Frequency: 65000
Velocity: 0,2015
Power: 13,7
Pulse duration: 0,0000001
Pass count: 1
Magnification: 10
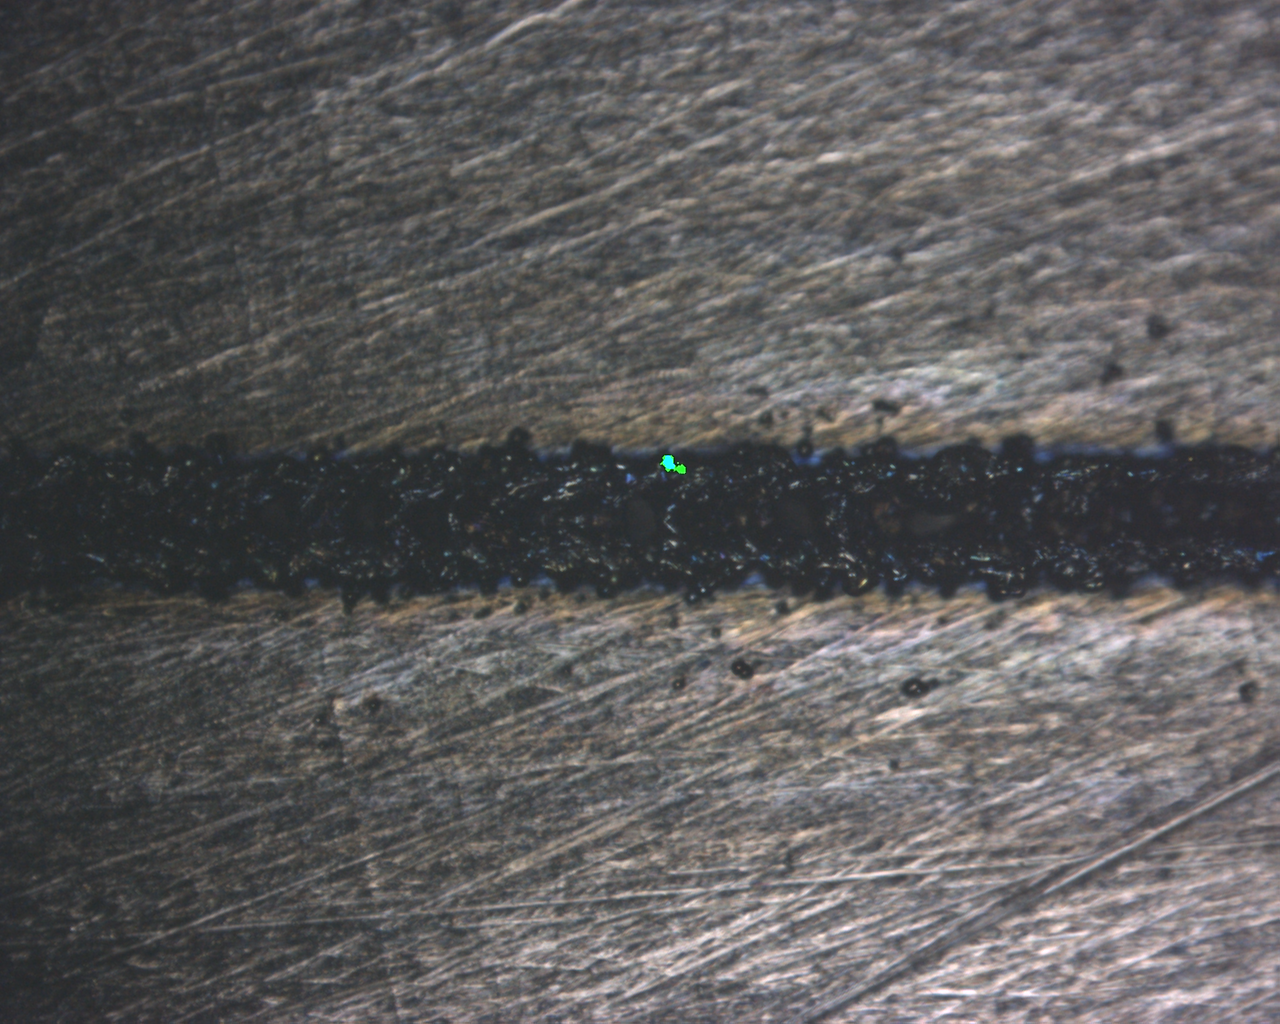
Measured width: 145.71
Other width: 48.224